Field crop: maize
Growth stage: 2
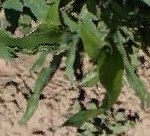
Species: maize